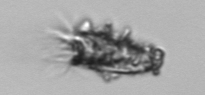
Label: Tintinnina